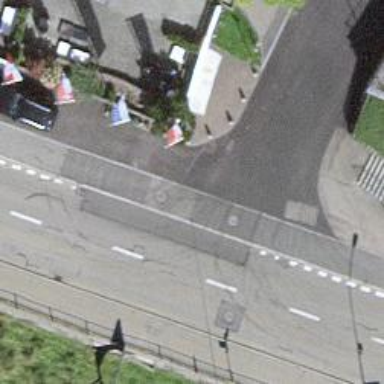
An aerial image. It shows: Road with "give way" sign.